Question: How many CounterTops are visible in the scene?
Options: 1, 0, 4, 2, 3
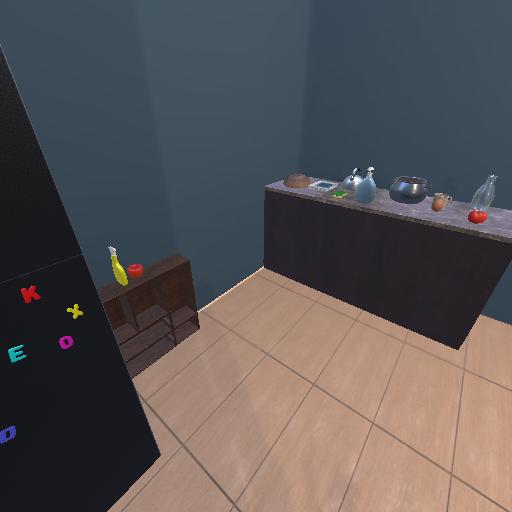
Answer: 1